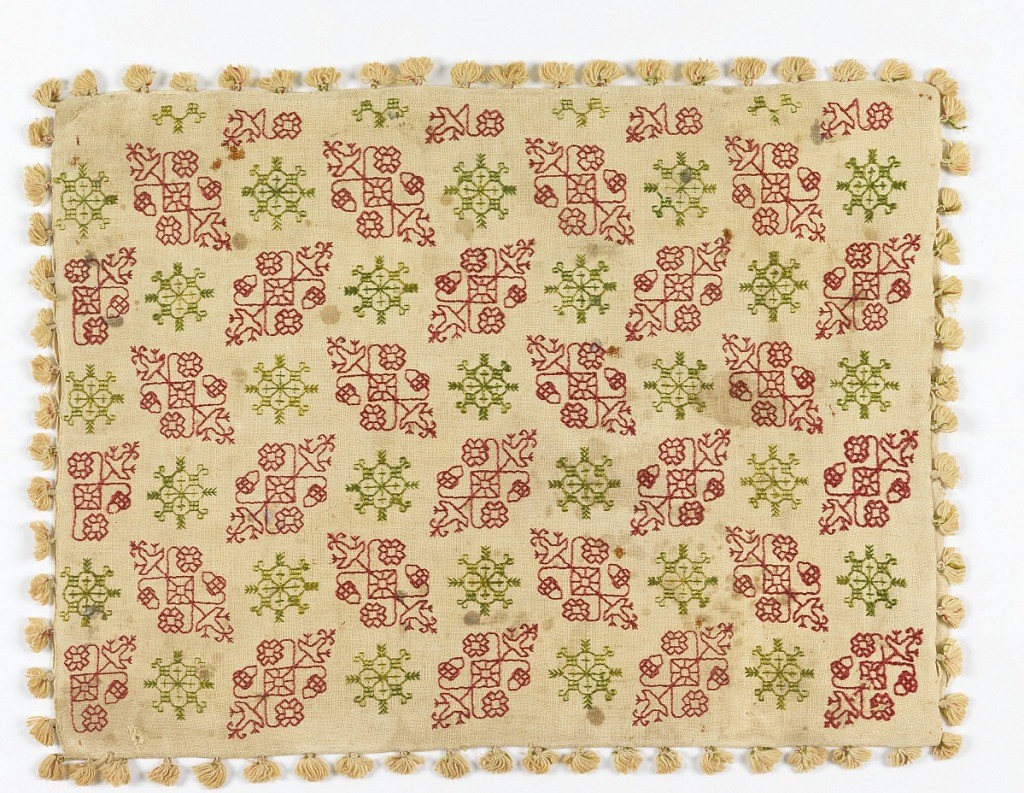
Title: Pillow cover
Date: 16th century
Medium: silk on linen Technique: counted running stitch embroidery
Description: Oblong pillow cover of heavy cream-colored linen embroidered in red and cream silk, ornamented on four sides with small tassels of cream linen with a few threads of red and green silk. Fastened at one side with five pairs of trim linen cords. Design arranged in rows of stylized, detailed plant forms and geometric shapes. Elements staggered in parallel rows.